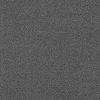
Atmospheric dust classification: dusty